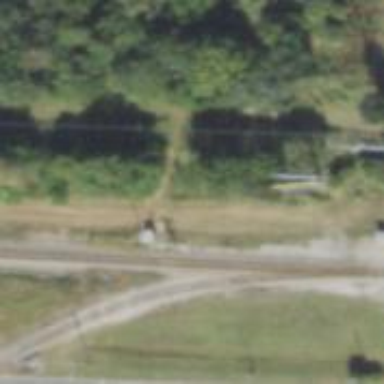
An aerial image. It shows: Site related to railway infrastructure.